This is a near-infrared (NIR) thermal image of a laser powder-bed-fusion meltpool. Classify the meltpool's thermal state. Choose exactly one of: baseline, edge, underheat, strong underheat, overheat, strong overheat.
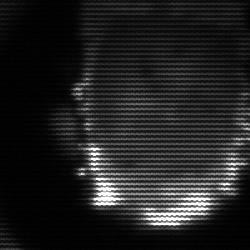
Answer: baseline